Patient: sex F, age 58
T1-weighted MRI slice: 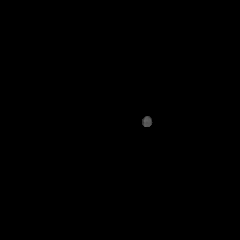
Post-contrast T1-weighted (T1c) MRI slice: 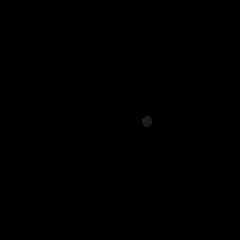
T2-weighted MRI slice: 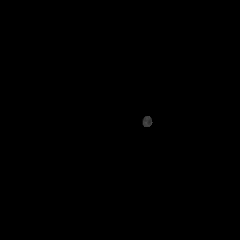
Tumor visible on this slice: no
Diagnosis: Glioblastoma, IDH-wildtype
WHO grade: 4